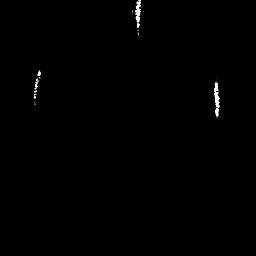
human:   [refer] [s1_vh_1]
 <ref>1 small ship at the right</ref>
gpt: <box>[[82, 32, 87, 45, 0]]</box>